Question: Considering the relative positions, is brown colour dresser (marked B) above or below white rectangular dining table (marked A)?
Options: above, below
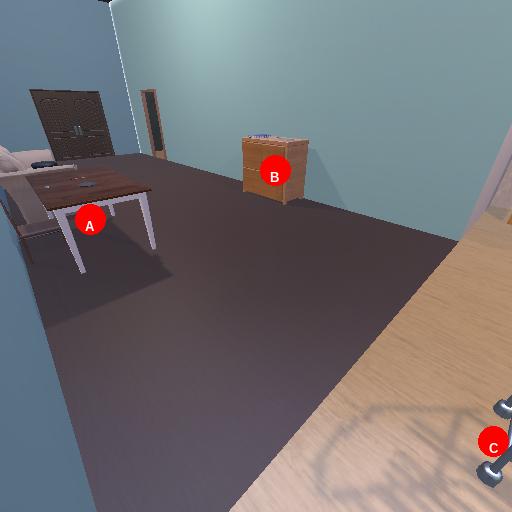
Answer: above